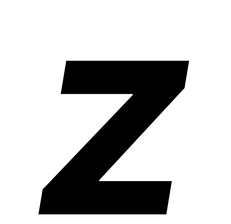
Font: Inter-Italic_Bold_Italic